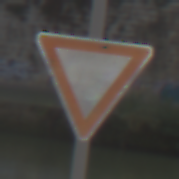
Verkehrszeichen: VorfahrtGewaehren
Umgebung: Outdoor, Suburban
Tageszeit: MorningAfternoon
Wetter: PartlyCloudy
Licht: Natural
Jahreszeit: NotSpecified
Kontrast: HighContrast